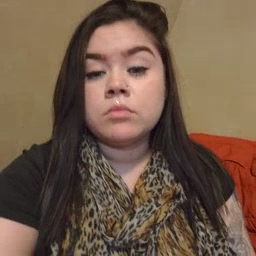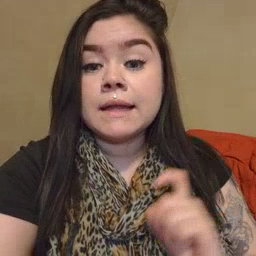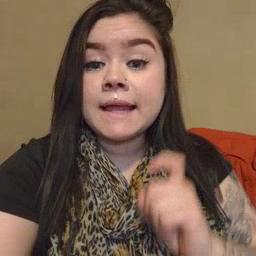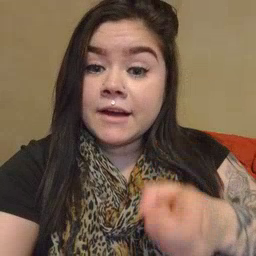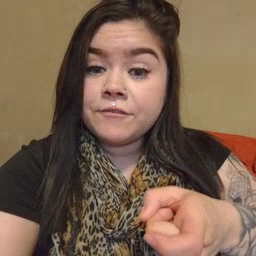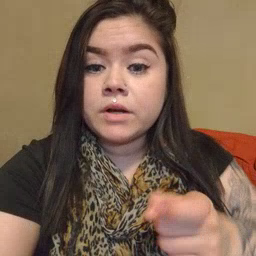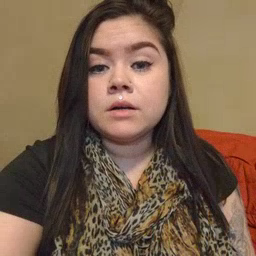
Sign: gift